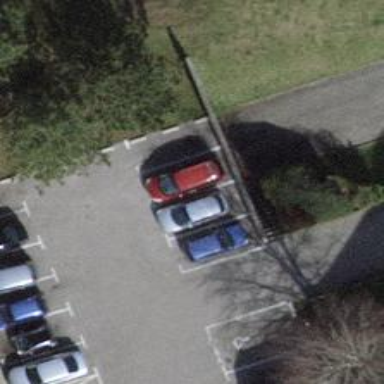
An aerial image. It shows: Parking entrance.